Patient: sex F, age 35
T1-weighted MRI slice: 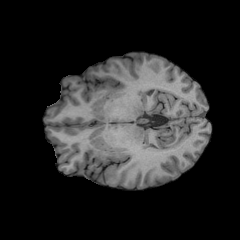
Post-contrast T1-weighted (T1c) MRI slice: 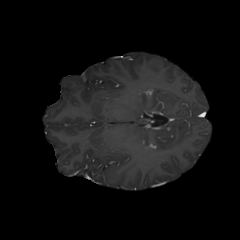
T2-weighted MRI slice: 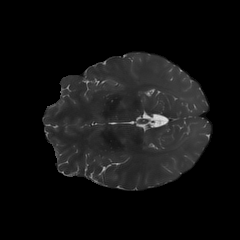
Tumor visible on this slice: no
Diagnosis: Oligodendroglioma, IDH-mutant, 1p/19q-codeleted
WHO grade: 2